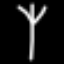
Label: fork